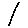
Label: triangle